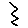
Label: zigzag